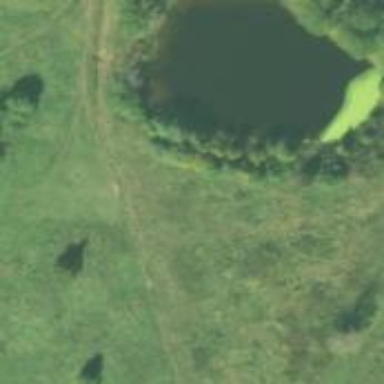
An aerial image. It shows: Serene pond surrounded by nature.